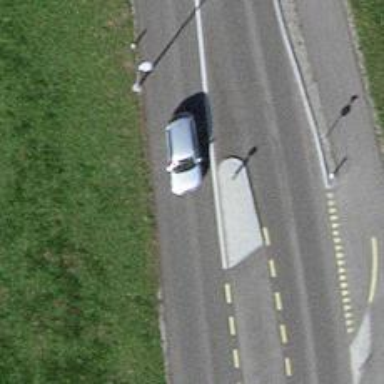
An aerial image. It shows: Secondary road.